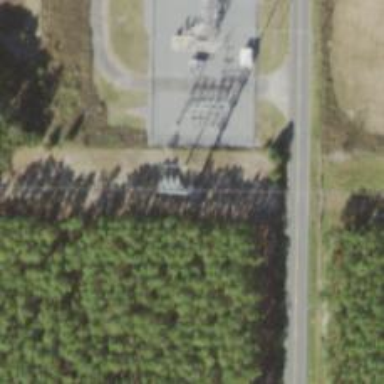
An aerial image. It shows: Power pole.